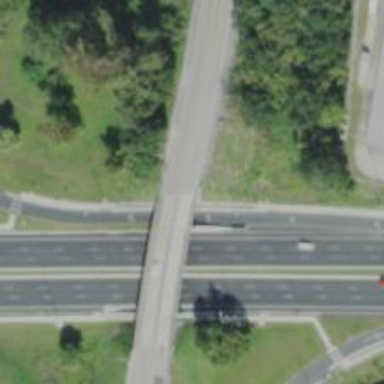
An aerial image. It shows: Motorway link bridge with double trumpet junction.